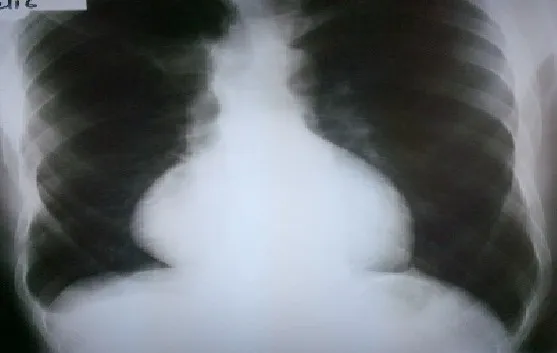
Chest radiograph of index case.
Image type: radiology (x_ray)